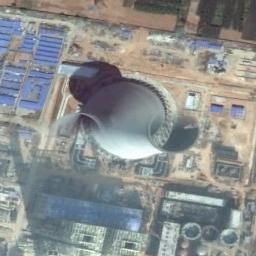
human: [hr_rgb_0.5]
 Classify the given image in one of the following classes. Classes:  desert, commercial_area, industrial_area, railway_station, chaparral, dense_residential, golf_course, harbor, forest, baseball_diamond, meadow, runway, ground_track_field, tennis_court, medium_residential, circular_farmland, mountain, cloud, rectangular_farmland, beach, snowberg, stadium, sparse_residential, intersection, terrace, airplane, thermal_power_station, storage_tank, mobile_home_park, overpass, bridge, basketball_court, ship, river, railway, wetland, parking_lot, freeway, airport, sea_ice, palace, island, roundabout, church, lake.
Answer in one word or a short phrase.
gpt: thermal_power_station